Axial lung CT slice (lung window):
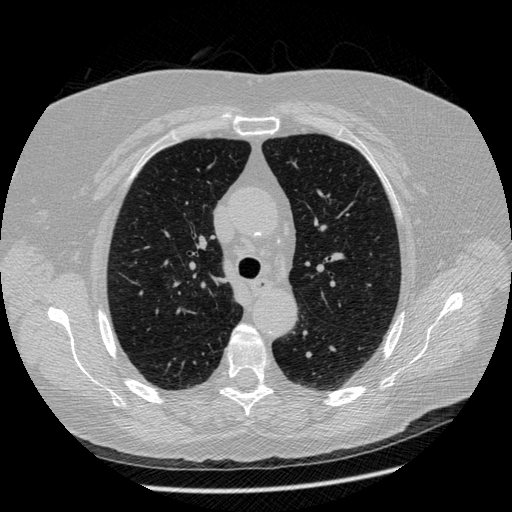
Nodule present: no